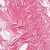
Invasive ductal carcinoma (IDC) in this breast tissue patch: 0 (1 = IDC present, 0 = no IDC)